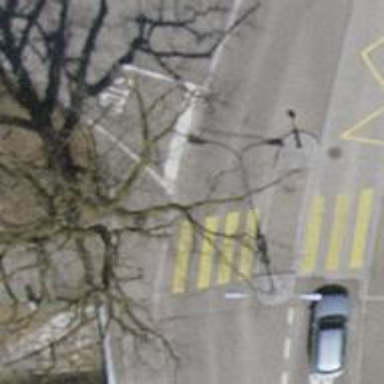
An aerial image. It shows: Unmarked crossing with traffic calming table on the road.